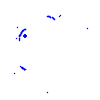
Particle: kaon